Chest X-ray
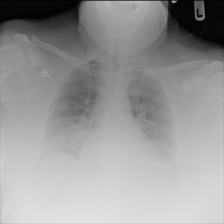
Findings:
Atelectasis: negative
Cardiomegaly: negative
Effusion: negative
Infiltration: negative
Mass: negative
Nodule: negative
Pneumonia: negative
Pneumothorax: negative
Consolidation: negative
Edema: negative
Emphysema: negative
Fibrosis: negative
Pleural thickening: negative
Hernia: negative